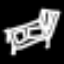
Label: bed